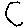
Label: moon